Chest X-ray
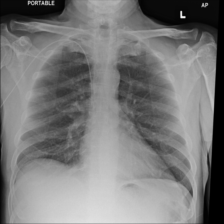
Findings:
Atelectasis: negative
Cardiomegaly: negative
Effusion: negative
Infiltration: negative
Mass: negative
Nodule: negative
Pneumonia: negative
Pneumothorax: negative
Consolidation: negative
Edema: negative
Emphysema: negative
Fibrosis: negative
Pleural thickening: negative
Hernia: negative